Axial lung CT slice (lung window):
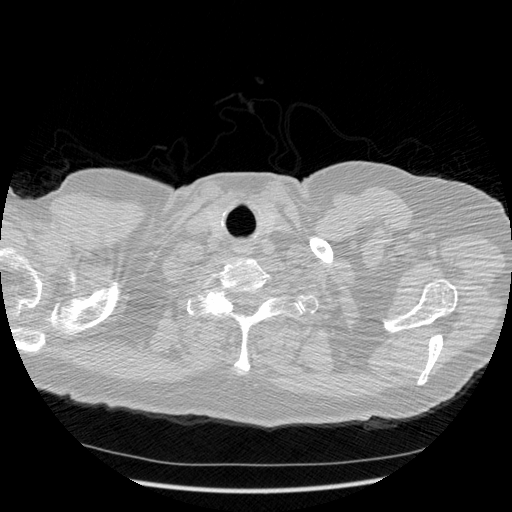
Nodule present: no